Question: I have created a php app which creates records for the given employee for entire year.
My app takes Following input:

I have used following code.
'''
<?php
$name=$_SESSION['name'];
$timeofdeparture="00-00-00";
$timeofattendance="00-00-00";
$absent="Absent";
$startdate = '2015-01-01';
$end_date ='2016-01-01';
include 'config.php';
while (strtotime($startdate) <= strtotime($end_date))
{
$flag=2;
$sql2="INSERT INTO attendance(emp, dateofattendance, status,flag,timeofattendance,timeofdeparture)VALUES('$name', '$startdate', '$absent','$flag','$timeofattendance','$timeofdeparture') ";
$result2 = $conn->query($sql2);
$startdate = date ("Y-m-d", strtotime("+1 day", strtotime($startdate)));
}
?>
'''
But This Makes my App Slow as it takes a lot time to insert all the records for an year. is there any efficient way to optimize this operation? All I want to do here is when administrator clicks on "add user" Button then his one year records must be created.After one year I can use this script again. or can we optimize this query to insert records for upto 3 years?
Thanks in advance
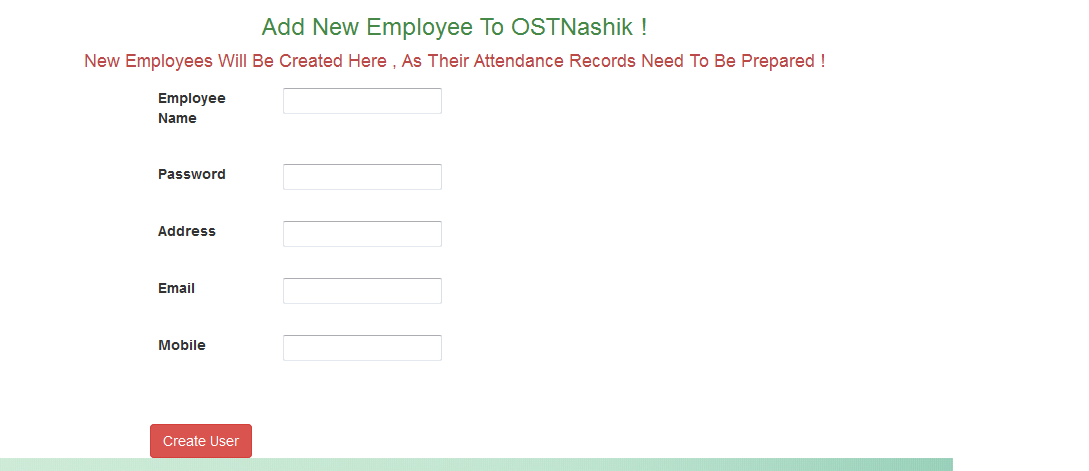
Answer: Use Like this
'''
$sql2 =" INSERT INTO attendance(emp, dateofattendance, status,flag,timeofattendance,timeofdeparture)VALUES ";
$sql_values = '';
while (strtotime($startdate) <= strtotime($end_date))
{
$flag=2;
$sql_values .=" ('$name', '$startdate', '$absent','$flag','$timeofattendance','$timeofdeparture') ,";
$startdate = date ("Y-m-d", strtotime("+1 day", strtotime($startdate)));
}
$sql2 = $sql2.$sql_values;
if($sql_values){
$result2 = $conn->query($sql2);
}
'''